Interaction volume radius: 5 \u00c5
Interaction volume height: 30 \u00c5
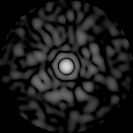
Disorder parameter: 0.8699